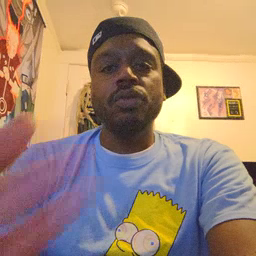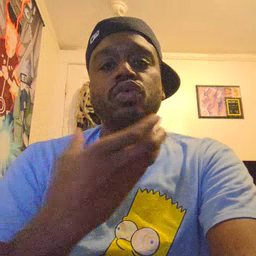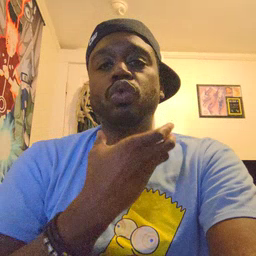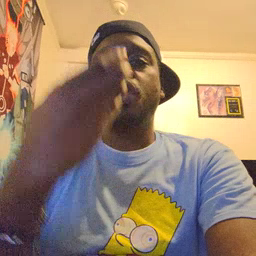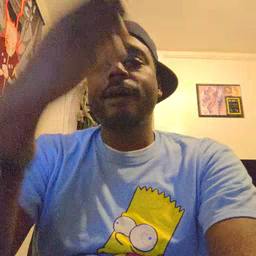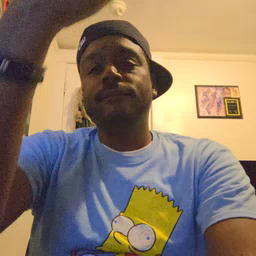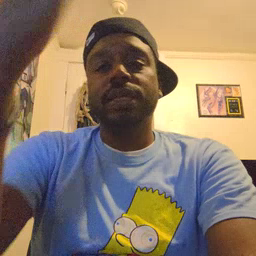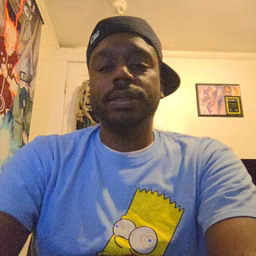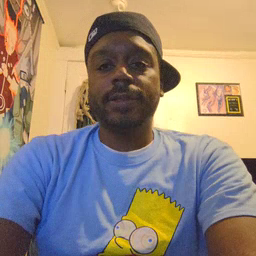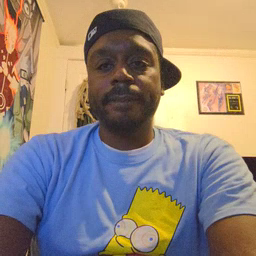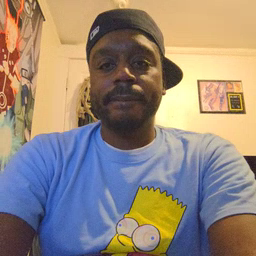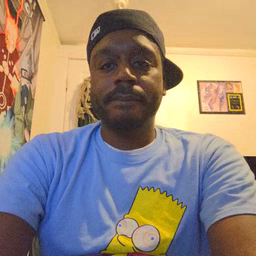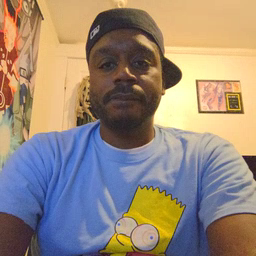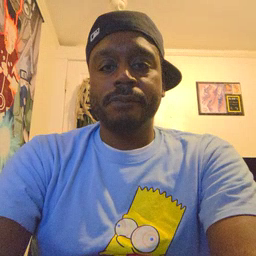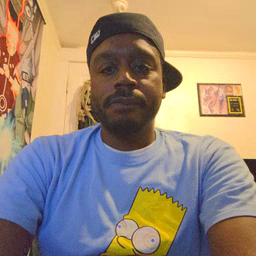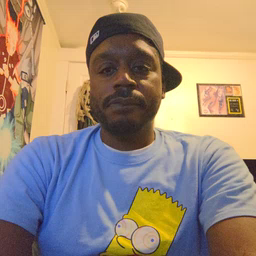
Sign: giraffe